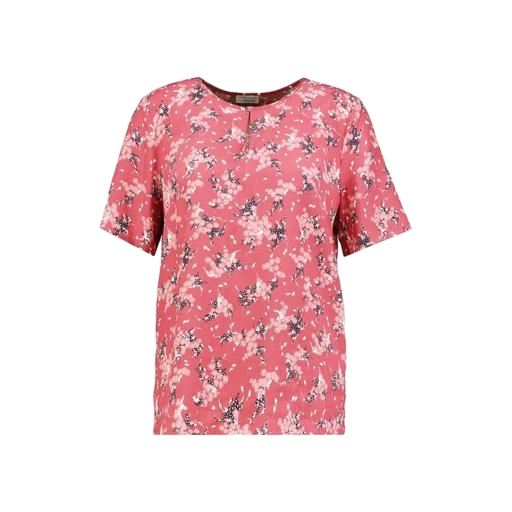
red plus size printed t-shirt only macy, pink floral-print shirt, pink floral-print top, white background